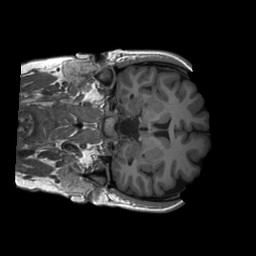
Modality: T1w
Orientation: coronal
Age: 23
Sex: female
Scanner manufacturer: siemens
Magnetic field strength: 3 T
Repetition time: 2.3 s
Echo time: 0.00232 s